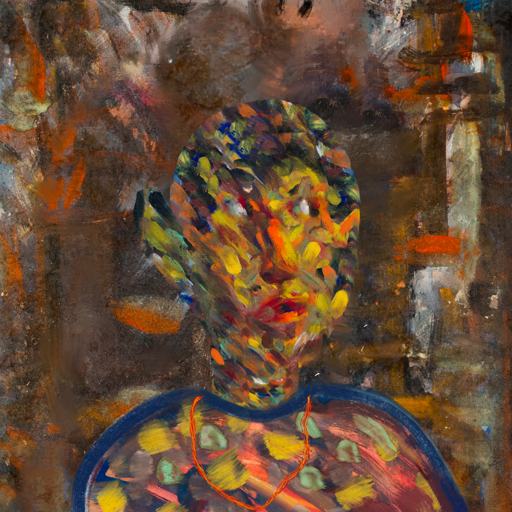
Background: GypsyQueen, Head And Neck Side: An_Impression, Face Side: An_Impression, Bust: Mother_And_Son_Mother, Hair Side: Blank, Head Accessory: Blank, Second Necklace: Gypsy_Mother_2, Necklace: Blank, Baby: Blank